Question: In my app, I am trying to style . The pager consists of several fragments. I want something exactly like the picture attached - . However, the CirclePageIndicator is positioned centered by default & if I customize indicator's "" value false, then it goes to the left. I haven't found any option to move that to the right side as shown in the picture.

Another concern is the title of the pager. I have tried with <URL> but this is not actually what I am looking for, this PagerTitleStrip shows the previous & next page's title at the left & right side of the title, but
BTW, I am using <URL> for the ViewpagerIndicator.
I am stuck in this issue for several days. I hope someone comes out with his wise thinking & helps me out of this?
Regards. & Thanks in advance.
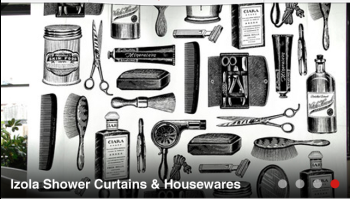
Answer: In src / com / viewpagerindicator / CirclePageIndicator.java
add this
//at line 236
'''
if (mRight) {
longOffset = longSize - ((count * threeRadius) / 2.0f);
}
'''
//at about line 116
'''
public void setRight(boolean right) {
mRight = right;
invalidate();
}
'''
//line 58
'''
private boolean mRight;
'''
you could also add some padding if you wanted